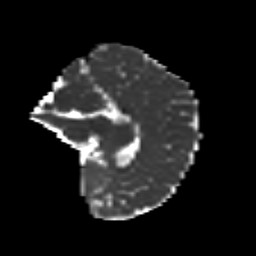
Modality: MD
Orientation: sagittal
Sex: female
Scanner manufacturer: siemens
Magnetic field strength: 3 T
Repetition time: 5 s
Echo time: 0.071 s